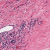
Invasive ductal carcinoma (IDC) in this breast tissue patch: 0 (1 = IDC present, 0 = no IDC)